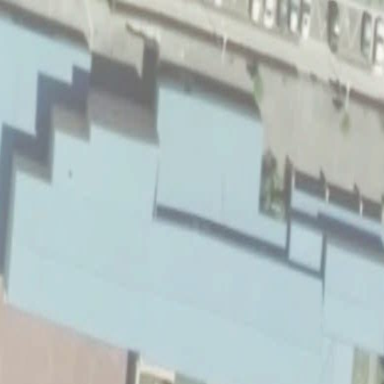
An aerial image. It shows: Part of building.